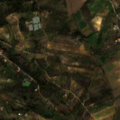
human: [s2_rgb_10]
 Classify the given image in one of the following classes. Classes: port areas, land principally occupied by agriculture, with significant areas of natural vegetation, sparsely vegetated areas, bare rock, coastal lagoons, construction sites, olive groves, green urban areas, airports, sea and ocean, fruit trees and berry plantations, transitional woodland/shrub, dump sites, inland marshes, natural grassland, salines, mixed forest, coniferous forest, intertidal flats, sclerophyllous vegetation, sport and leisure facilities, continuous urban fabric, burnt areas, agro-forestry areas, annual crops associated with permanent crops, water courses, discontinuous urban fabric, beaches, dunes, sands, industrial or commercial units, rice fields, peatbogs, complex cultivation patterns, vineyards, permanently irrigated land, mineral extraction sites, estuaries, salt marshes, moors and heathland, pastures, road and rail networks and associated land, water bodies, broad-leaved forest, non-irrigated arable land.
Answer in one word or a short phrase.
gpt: permanently irrigated land, olive groves